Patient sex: F
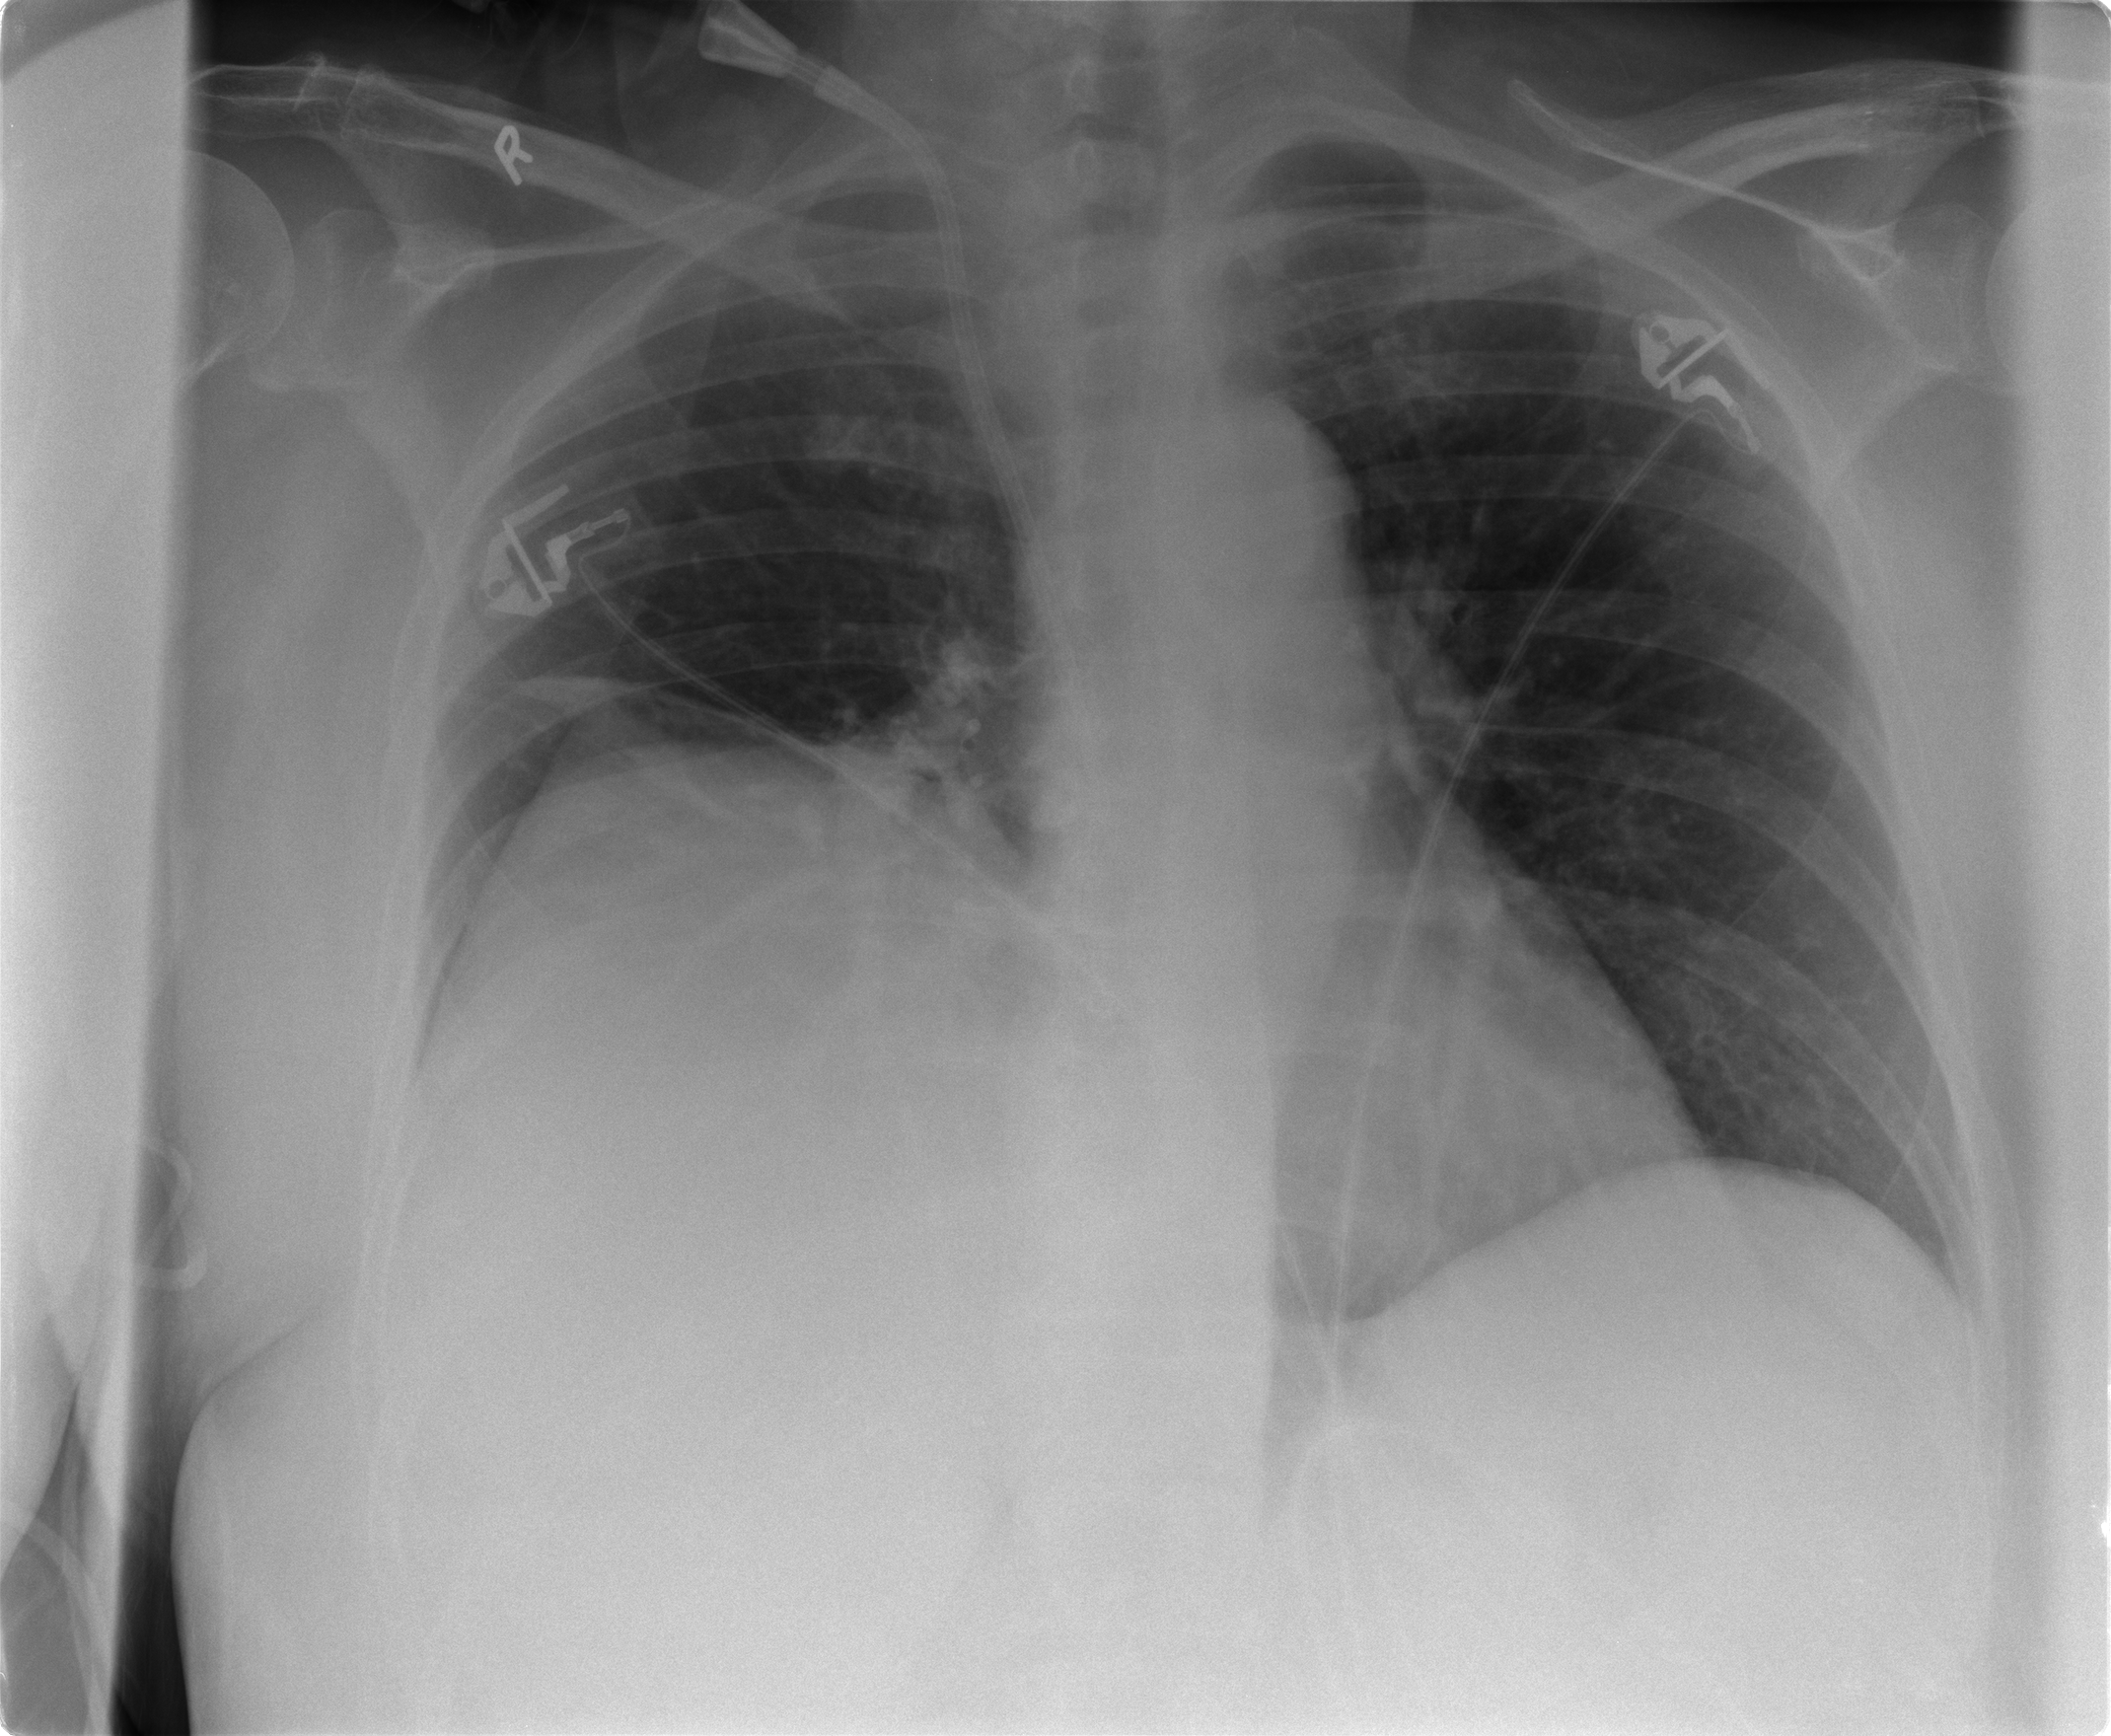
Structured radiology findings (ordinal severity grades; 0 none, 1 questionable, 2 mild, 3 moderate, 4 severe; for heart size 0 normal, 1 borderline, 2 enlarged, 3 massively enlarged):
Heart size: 0
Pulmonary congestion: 0
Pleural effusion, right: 0
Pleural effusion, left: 0
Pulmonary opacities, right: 0
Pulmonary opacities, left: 0
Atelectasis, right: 2
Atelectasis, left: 0